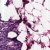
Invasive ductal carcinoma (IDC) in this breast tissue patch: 1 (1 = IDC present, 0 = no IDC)